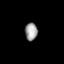
Tissue: prostate
Cell type: Myeloid cells
Senescence score: 0.3611
Nuclear area (px): 216
Mean DAPI intensity: 156.259